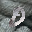
Label: 0